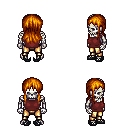
a pixel art fantasy rpg character, male body template, skeleton, maroon sleeveless shirt, gold greaves, dark blonde unkempt hairstyle, ghillies, four views (front, back, left, right), 2x2 character sprite sheet, small pixel art, hard edges, no anti-aliasing